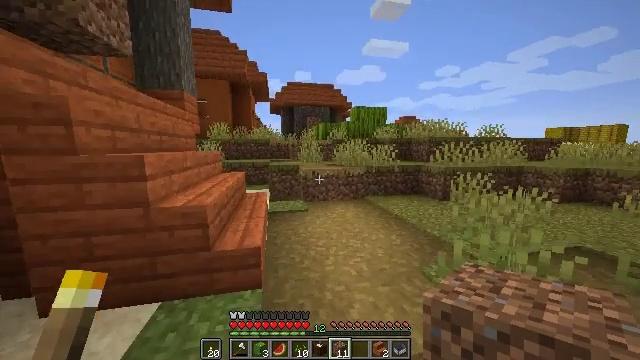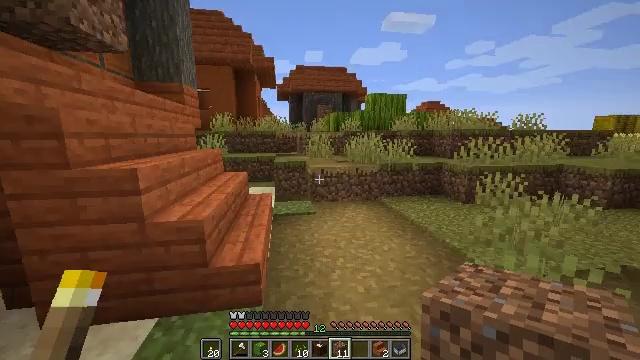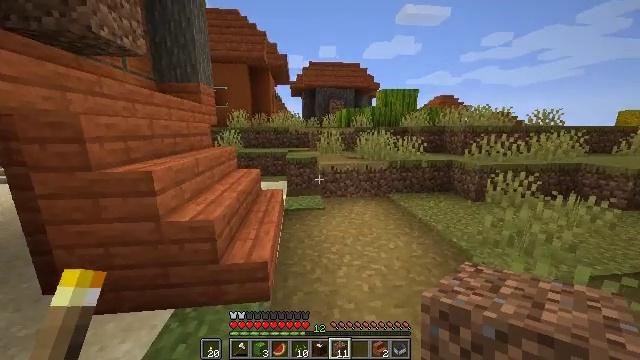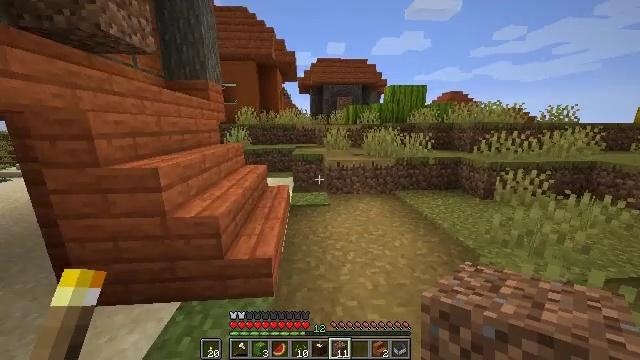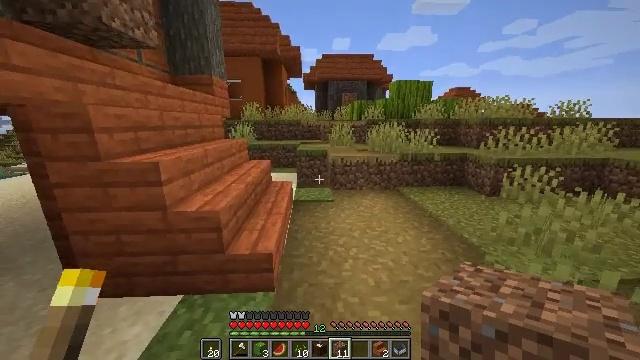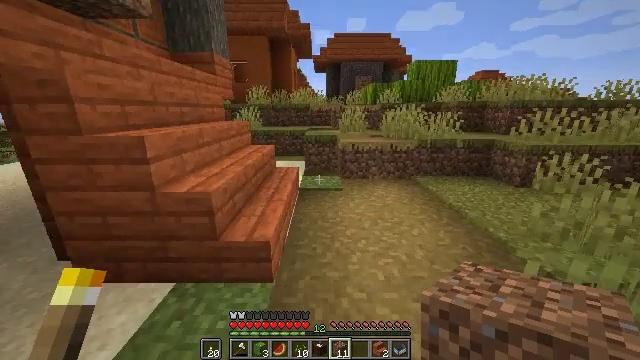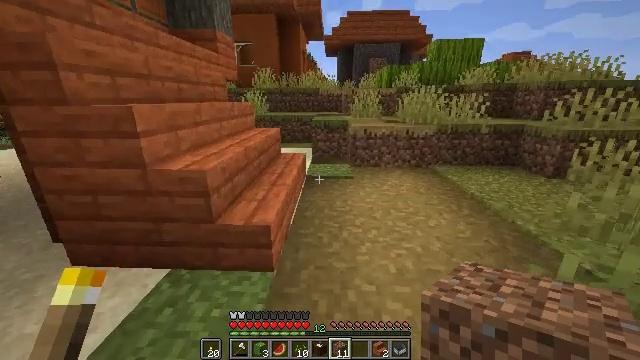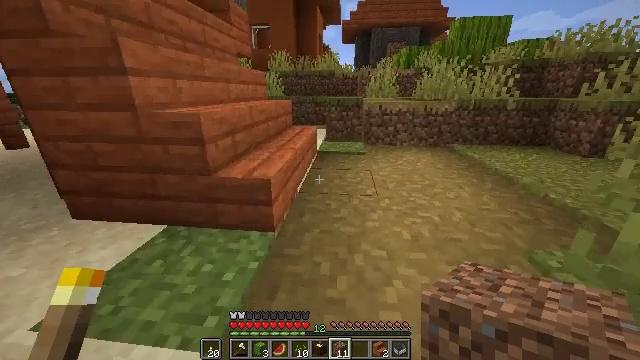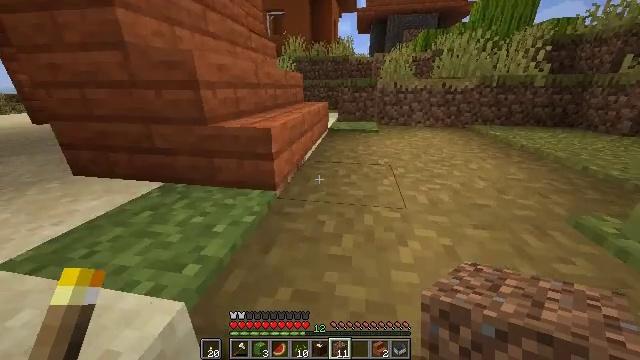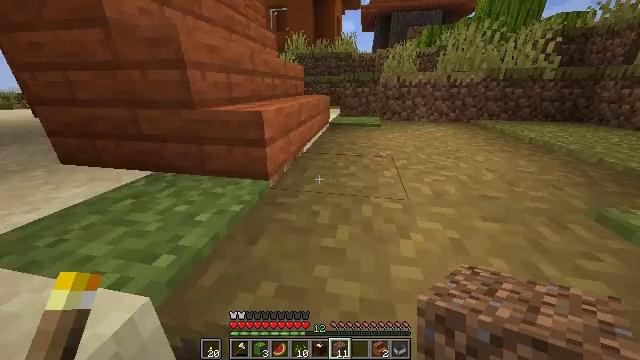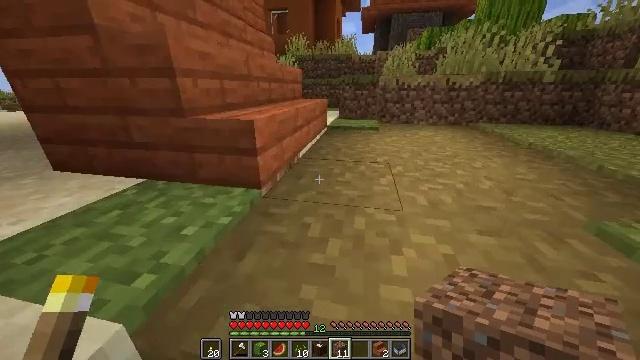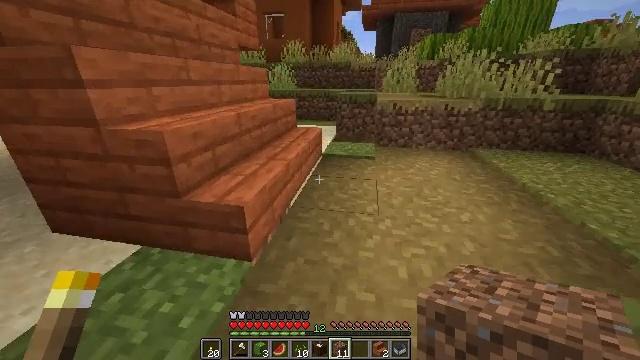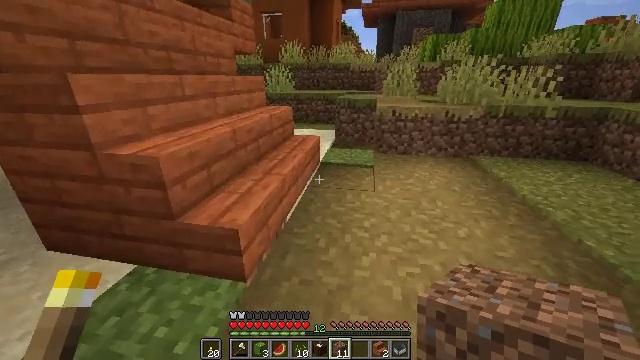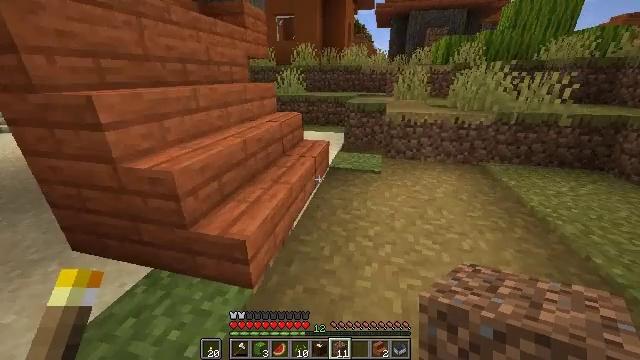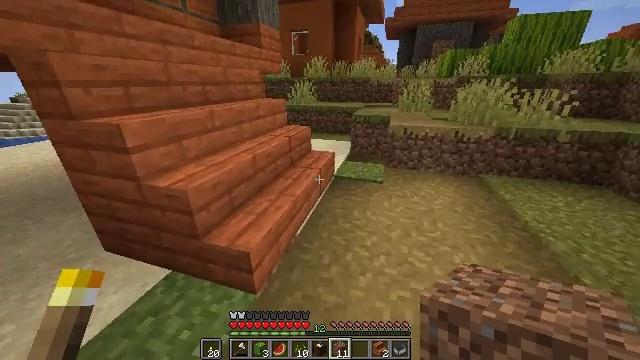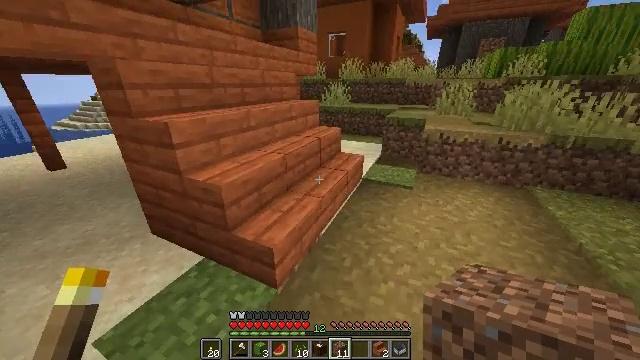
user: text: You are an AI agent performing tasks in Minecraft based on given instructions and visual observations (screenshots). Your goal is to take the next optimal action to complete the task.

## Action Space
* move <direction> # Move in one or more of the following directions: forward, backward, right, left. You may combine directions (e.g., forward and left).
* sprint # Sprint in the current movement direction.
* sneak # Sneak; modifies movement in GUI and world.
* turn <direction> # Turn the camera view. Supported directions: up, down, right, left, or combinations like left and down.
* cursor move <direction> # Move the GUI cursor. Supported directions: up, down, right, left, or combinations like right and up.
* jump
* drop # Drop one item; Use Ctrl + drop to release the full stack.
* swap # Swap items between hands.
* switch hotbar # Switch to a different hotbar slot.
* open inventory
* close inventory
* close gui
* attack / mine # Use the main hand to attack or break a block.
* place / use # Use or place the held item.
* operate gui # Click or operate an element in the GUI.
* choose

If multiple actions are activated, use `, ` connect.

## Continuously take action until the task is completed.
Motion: motion action
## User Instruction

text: Recycle the acacia stairs.
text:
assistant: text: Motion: move forward, sprint, turn left and down, jump
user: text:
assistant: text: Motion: move forward, sprint, turn left and down, jump
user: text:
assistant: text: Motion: move forward, turn left and down, jump
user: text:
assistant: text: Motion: move forward, turn left and down, jump
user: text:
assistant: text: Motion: move forward, turn left and down, jump
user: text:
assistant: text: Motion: move forward, turn left and down, jump
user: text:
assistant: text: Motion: move forward, turn left and down, jump
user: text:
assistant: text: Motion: move forward, turn left and down, jump
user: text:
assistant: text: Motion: move forward and move right, jump
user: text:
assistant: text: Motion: move forward and move right, jump
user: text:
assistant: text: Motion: move forward and move right, jump
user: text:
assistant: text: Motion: move forward and move right, jump
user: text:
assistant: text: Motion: move forward and move right, turn left, jump
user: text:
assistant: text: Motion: move forward and move right, turn left, jump
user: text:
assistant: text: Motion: move forward, turn left, jump
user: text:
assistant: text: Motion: move forward, turn left, jump
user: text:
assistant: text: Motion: move forward, turn left, jump
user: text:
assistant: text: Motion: move forward, turn left and up, jump
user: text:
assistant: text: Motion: move forward, turn left and up, jump
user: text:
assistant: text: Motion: move forward, turn left, jump
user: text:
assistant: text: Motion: move forward, turn left and up, jump
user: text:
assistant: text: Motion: move forward and move right, turn left and up, jump
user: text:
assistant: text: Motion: move forward and move right, turn left and up, jump
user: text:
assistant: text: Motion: move forward and move right, turn left and up, jump
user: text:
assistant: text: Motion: move right, turn left and up, jump
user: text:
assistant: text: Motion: turn left and up
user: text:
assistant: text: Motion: turn left
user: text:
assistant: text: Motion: turn left
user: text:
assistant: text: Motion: turn left and up
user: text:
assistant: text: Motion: turn left